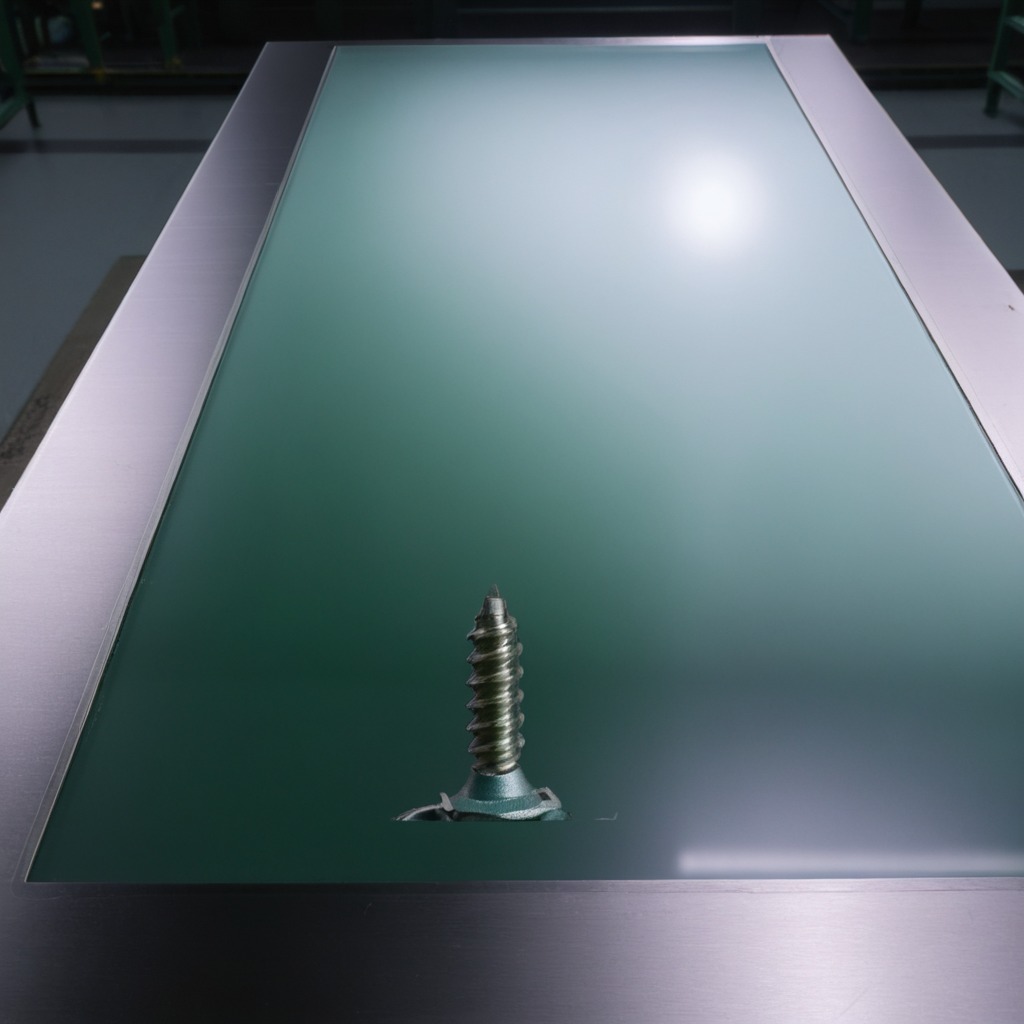
A metal screw is lying on a clean empty table in a railway signal maintenance room lit by harsh overhead fluorescents photorealistic surface textures crisp shadows high dynamic range